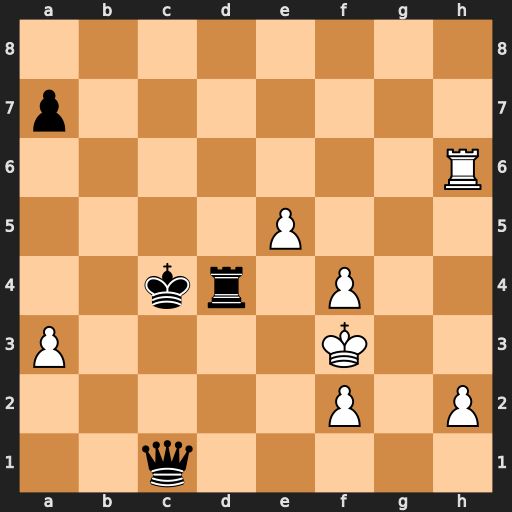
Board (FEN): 8/p7/7R/4P3/2kr1P2/P4K2/5P1P/2q5
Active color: w
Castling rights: -
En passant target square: -
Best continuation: Rc6+ Kd5 Rxc1